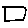
Label: square